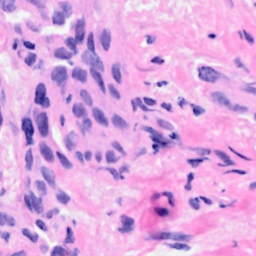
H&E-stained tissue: Breast